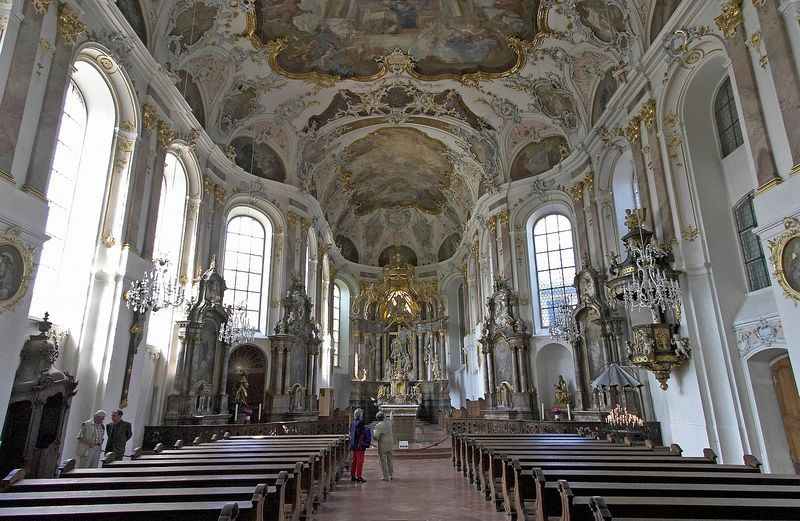
Titel: Augustinerkirche (Seminarkirche) in Mainz
Standort: Mainz, Augustinerst. 40 (EU - D - RP)
Schlagwörter: gemälde, mann, schatten, weiß, frauen, gelb, menschen, fenster, frau, glas, grau, hell, lampe, lampen, licht, männer, schwarz, stühle, säulen, tür, leute, malerei, ornament, barock, lang, innenraum, öl, kirche, gold, decke, personen, wald, schiff, bogen, kette, bank, besucher, empore, figuren, rundbogen, kuppel, querformat, gestühl, kartusche, verzierung, kerzen, kronleuchter, leuchter, lüster, stuck, foto, fotografie, bögen, gang, gewölbe, vergoldet, kreuz, dom, münster, altar, bänke, hauptschiff, hochaltar, kathedrale, photo, kirchenbank, kirchenschiff, lettner, mittelgang, ehepaar, kirchenbänke, statuen, kanzel, apsis, kirchenraum, fresken, chor, kapelle, bodensee, heilige, deckengemälde, fresko, gespräche, kirsche, altarbild, sakralbau, nischen, deckenmalerei, barok, hallenkirche, touristen, kirchenfenster, ausstattung, altäre, ganz, deckengewölbe, kartuschen, seitenaltar, goldfassung, beichtstuhl, barokk, gewöbe, 1750, kreze, kirschenschiff, salem, birnau, einzoniger wandaufbau, baroque, bakokk, dechmahlerei